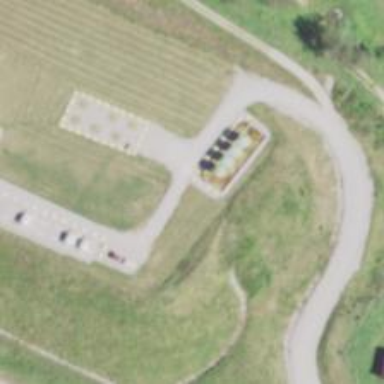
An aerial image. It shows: Storage tank that is man-made.